Question: My WPF Windows contains a TabControl which displays content on different tabs. A click on the button below executes a method via ICommand interface / Binding. The called method generates text which is intended to be displayed in the second tab.

How can I switch to the second tab on button click without violating the MVVM Pattern?
I tried to bind the TabItem.IsSelected Property to something in my ViewModel but I wanted to use the other tabs (tab1) as well.
Any thoughts?
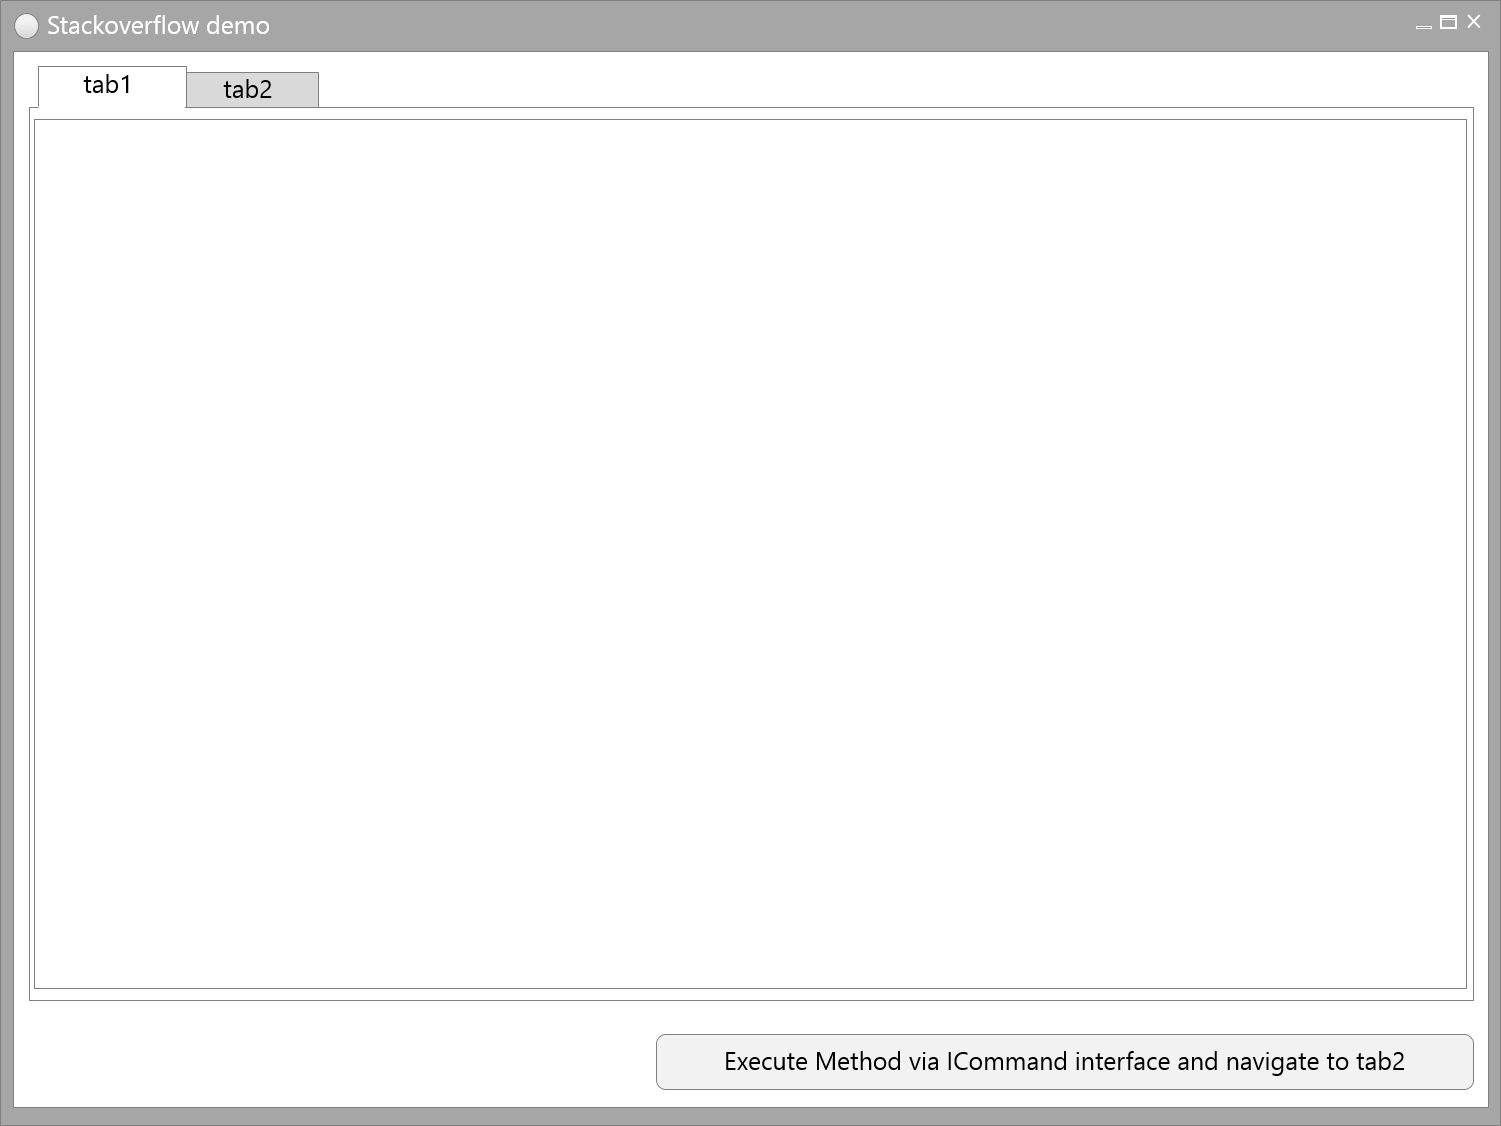
Answer: I found it out by myself.
The key is a two way binding. When the button is clicked it sets the property 'DisplayXamlTab' true. The 'IsSelected' attribute is bound to this variable. if another tab is clicked the binding will set the DisplayXamlTab Property to false.
Note: 'UpdateSourceTrigger=PropertyChanged' is also very important
Code comes below:
XAML:
'''
<TabItem Header="XAML" IsSelected="{Binding DisplayXamlTab, Mode=TwoWay, UpdateSourceTrigger=PropertyChanged}">
<Grid Background="#FFE5E5E5">
<TextBox x:Name="TxtXamlOutput" IsReadOnly="True" Text="{Binding XamlText, Mode=TwoWay, NotifyOnTargetUpdated=True, NotifyOnSourceUpdated=True, UpdateSourceTrigger=PropertyChanged}" AcceptsReturn="True" TextWrapping="Wrap" VerticalScrollBarVisibility="Visible"/>
</Grid>
</TabItem>
'''
C# Property:
'''
private bool displayXamlTab;
public bool DisplayXamlTab
{
get { return this.displayXamlTab; }
set
{
this.displayXamlTab = value;
this.RaisePropertyChanged("DisplayXamlTab");
}
}
'''